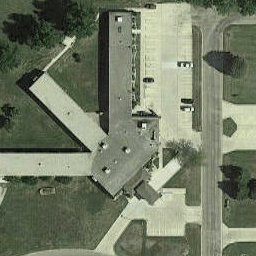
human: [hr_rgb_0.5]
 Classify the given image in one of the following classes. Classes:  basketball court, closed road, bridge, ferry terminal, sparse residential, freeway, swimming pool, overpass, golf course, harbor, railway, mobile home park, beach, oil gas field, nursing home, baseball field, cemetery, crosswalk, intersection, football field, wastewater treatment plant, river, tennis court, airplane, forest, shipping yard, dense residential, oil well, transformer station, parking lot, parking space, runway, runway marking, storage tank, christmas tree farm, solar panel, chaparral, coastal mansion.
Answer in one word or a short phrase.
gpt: nursing home